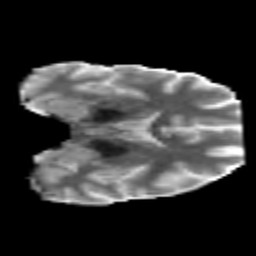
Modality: MD
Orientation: coronal
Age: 39
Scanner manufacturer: philips
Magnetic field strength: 3 T
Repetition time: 8.577 s
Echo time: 0.1273 s